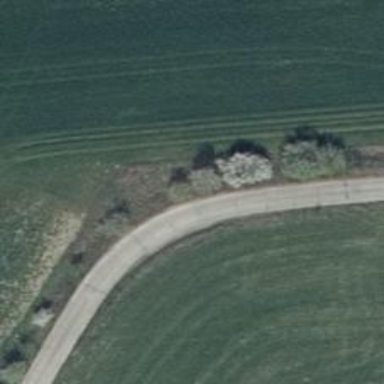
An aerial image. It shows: Row of deciduous broadleaved trees.